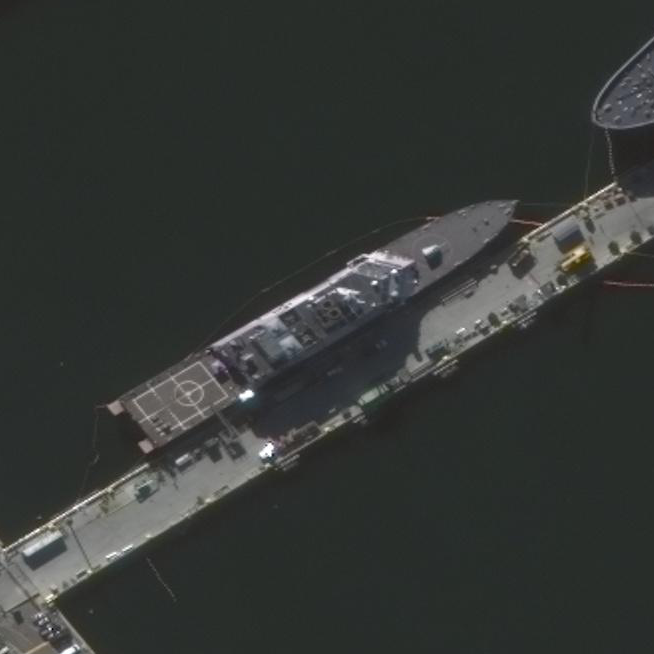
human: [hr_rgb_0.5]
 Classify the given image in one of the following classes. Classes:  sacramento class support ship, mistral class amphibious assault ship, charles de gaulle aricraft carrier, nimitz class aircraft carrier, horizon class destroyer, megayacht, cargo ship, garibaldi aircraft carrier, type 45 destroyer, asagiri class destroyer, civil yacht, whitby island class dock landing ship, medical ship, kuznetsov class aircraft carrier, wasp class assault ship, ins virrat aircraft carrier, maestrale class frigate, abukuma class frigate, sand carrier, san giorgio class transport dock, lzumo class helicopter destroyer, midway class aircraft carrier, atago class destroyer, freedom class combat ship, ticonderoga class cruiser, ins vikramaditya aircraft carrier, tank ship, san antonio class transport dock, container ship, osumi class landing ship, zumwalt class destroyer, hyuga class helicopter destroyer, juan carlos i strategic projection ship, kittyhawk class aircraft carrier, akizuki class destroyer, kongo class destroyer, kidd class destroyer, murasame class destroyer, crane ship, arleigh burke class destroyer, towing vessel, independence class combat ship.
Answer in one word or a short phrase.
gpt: Freedom class combat ship